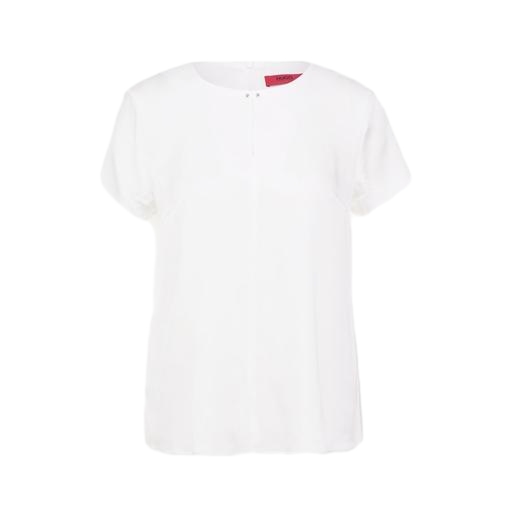
white placket front top, white zipper detail back tee, white short-sleeved top, white background